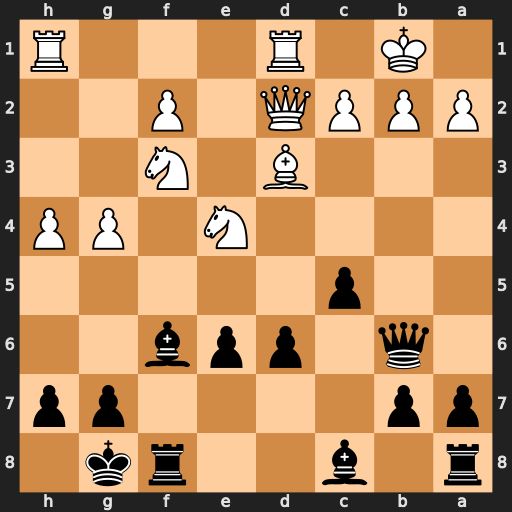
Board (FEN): r1b2rk1/pp4pp/1q1ppb2/2p5/4N1PP/3B1N2/PPPQ1P2/1K1R3R
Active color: b
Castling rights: -
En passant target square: -
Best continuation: Qxb2#